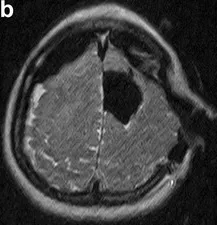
T2-weighted scout images of intraoperative magnetic resonance imaging scan. Extent removal of the left frontal tumor was confirmed before surgical site closure (b).
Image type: radiology (mri)